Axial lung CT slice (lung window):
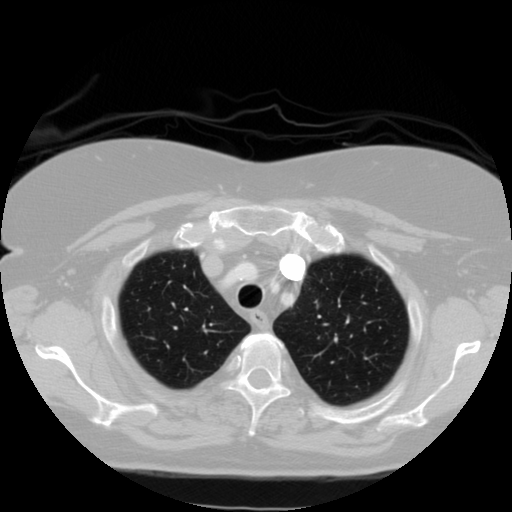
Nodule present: no